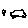
Label: car